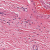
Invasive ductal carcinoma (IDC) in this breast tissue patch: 0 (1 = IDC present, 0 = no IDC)